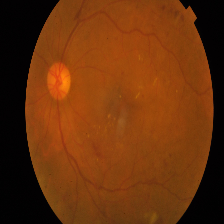
Diabetic retinopathy grade: Proliferative DR